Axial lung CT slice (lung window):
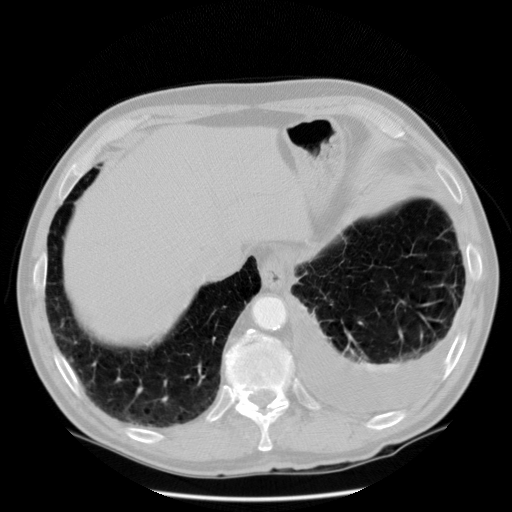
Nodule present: no